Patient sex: M
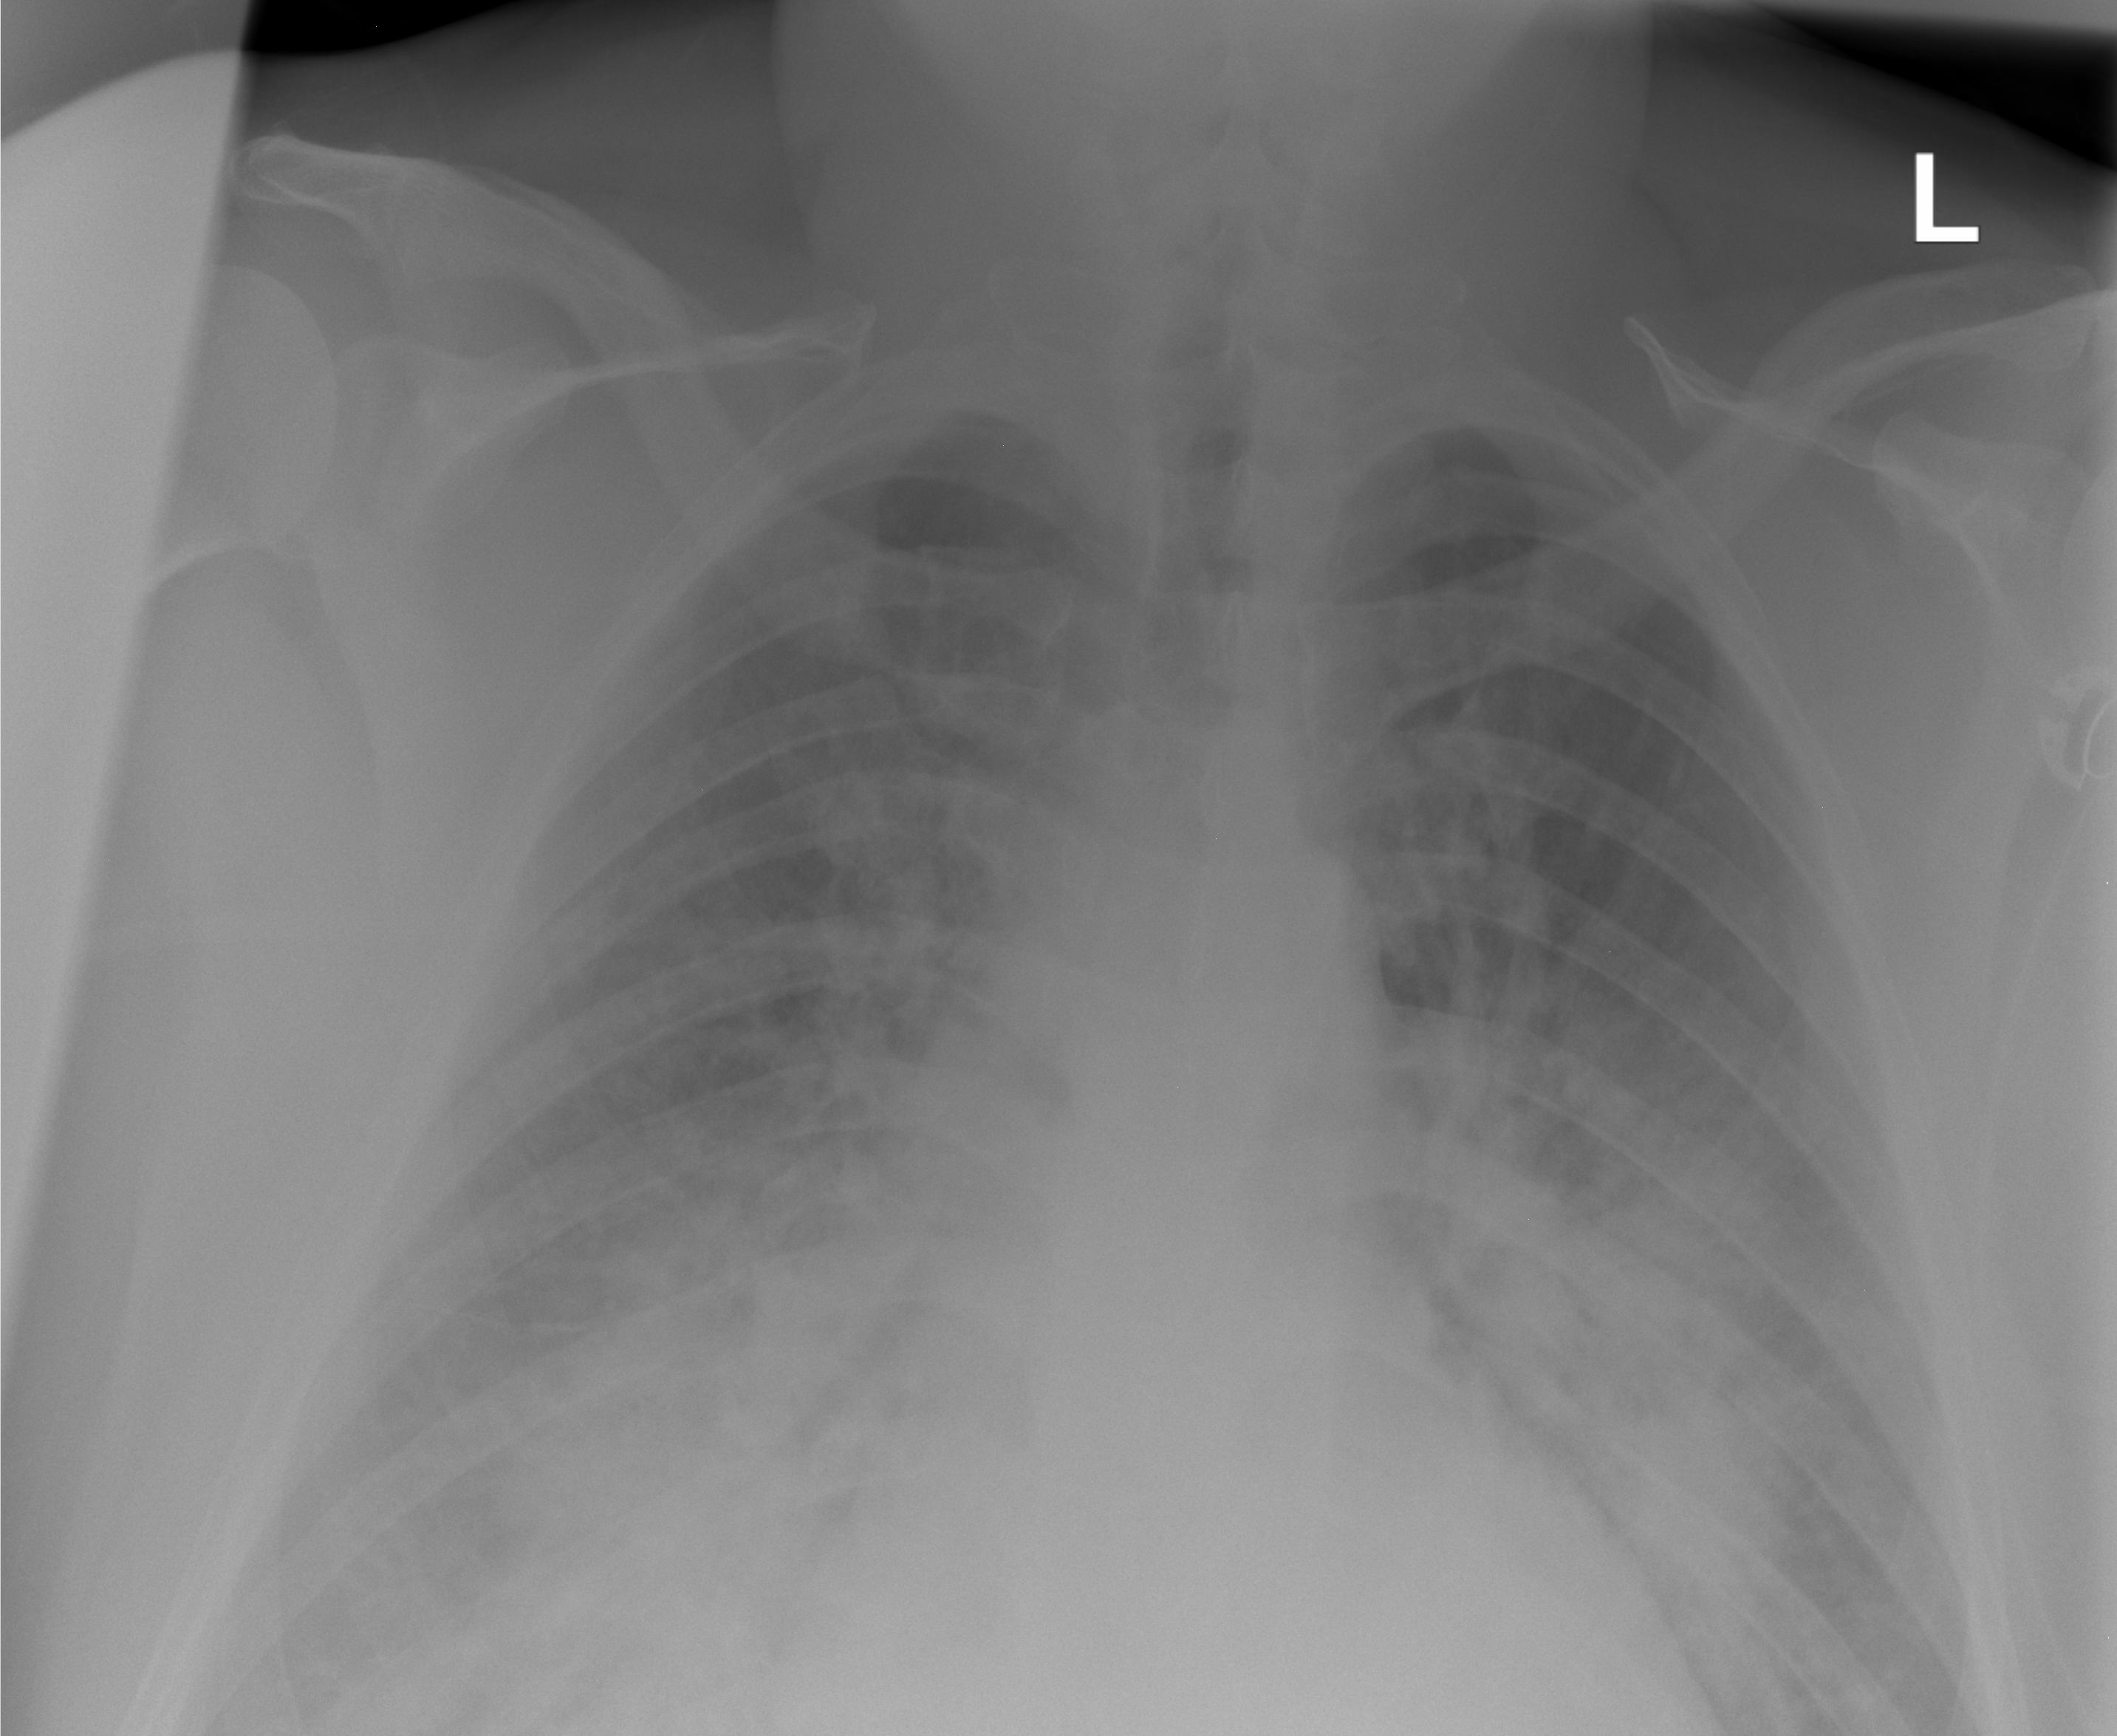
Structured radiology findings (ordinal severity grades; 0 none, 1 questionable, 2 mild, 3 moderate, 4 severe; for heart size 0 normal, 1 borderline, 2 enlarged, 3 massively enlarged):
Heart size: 0
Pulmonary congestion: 2
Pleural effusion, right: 2
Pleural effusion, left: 0
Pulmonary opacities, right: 3
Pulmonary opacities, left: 3
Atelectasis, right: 0
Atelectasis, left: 0